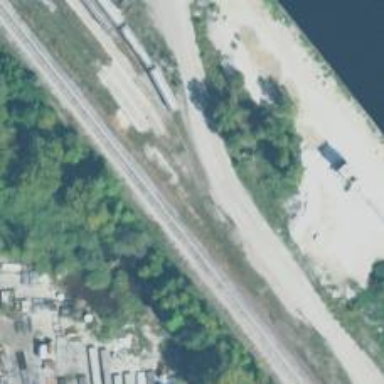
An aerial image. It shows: Railway spur service.